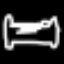
Label: bed